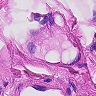
Metastatic tissue present: no